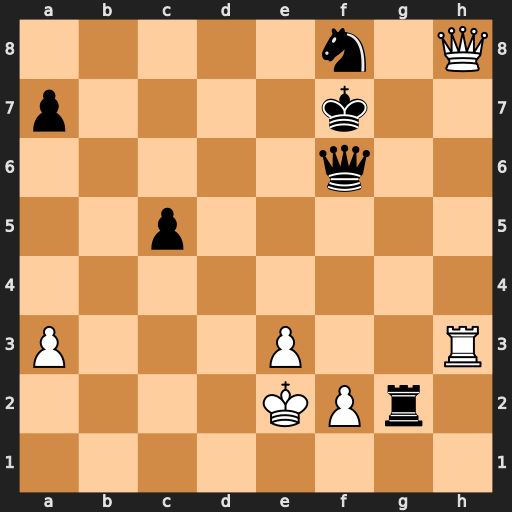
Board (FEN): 5n1Q/p4k2/5q2/2p5/8/P3P2R/4KPr1/8
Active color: w
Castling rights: -
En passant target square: -
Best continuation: Rf3 Qxf3+ Kxf3